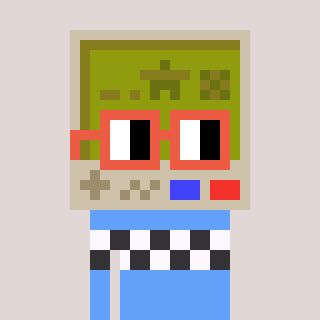
a pixel art character with square orange glasses, a gameboy-shaped head and a blue-colored body on a warm background